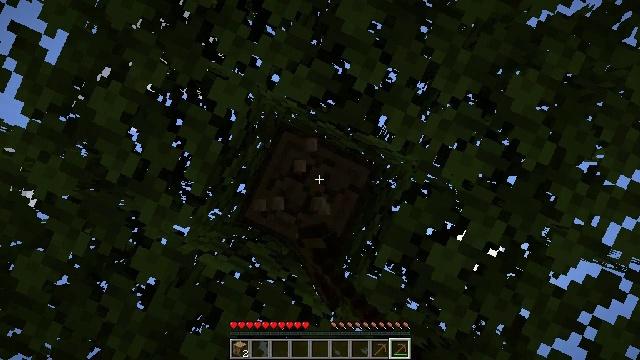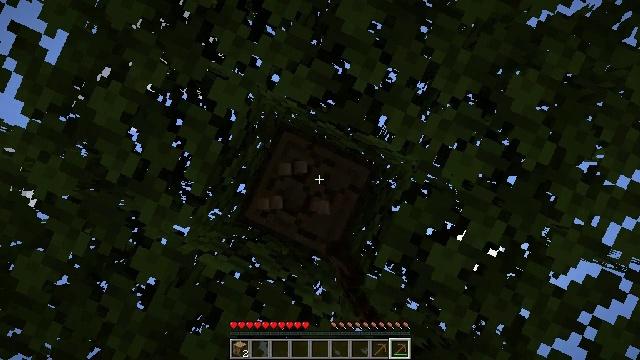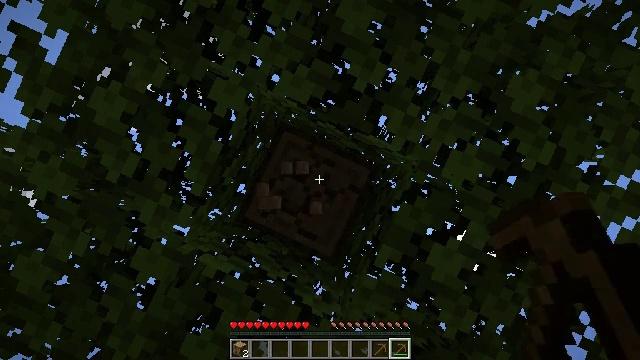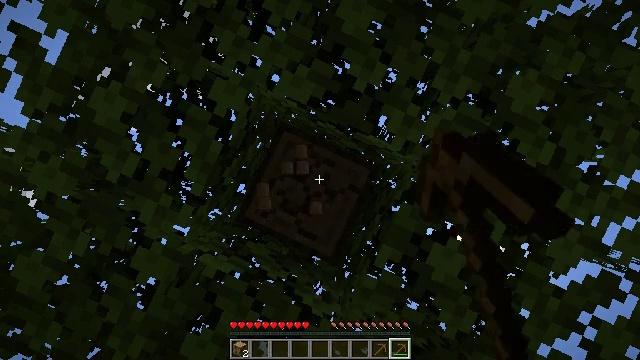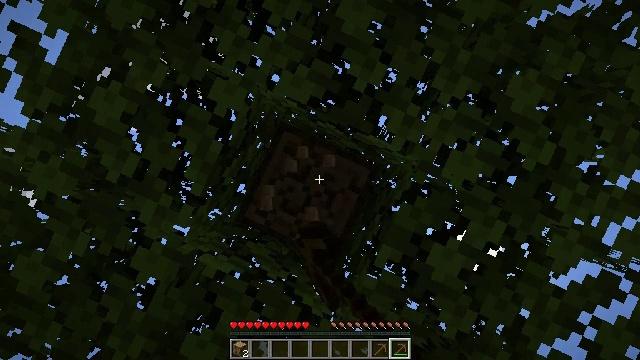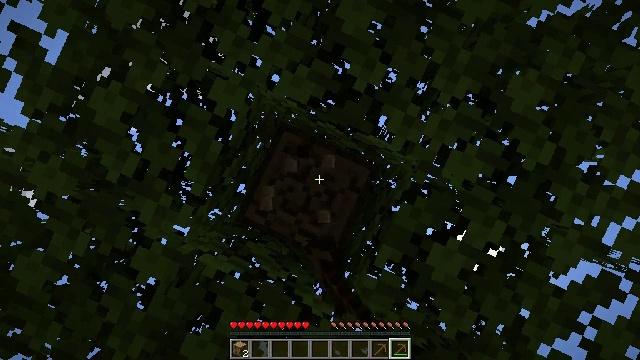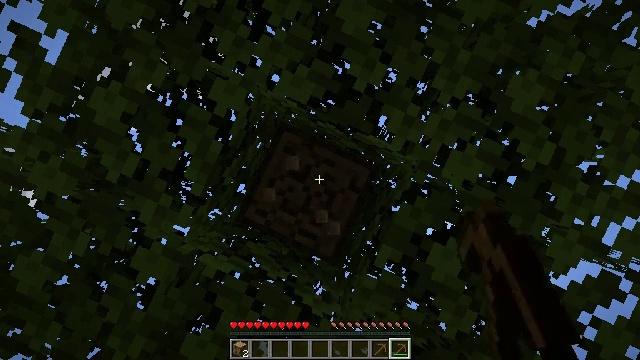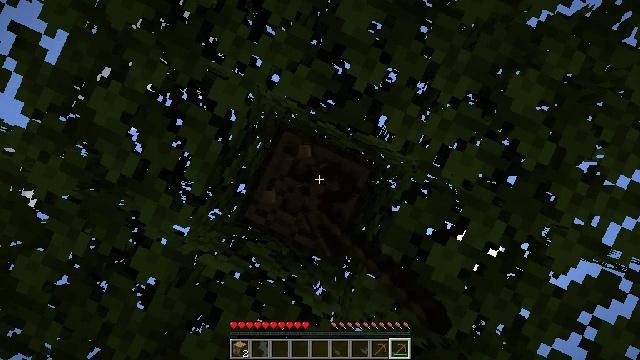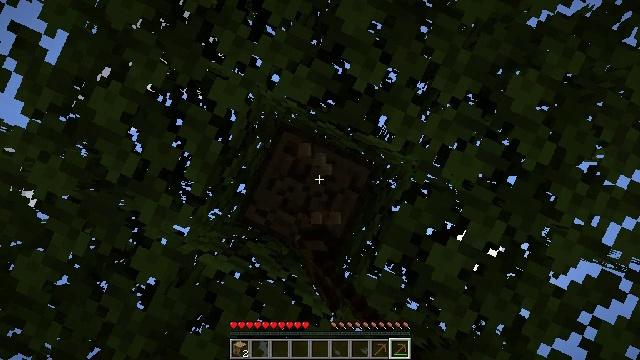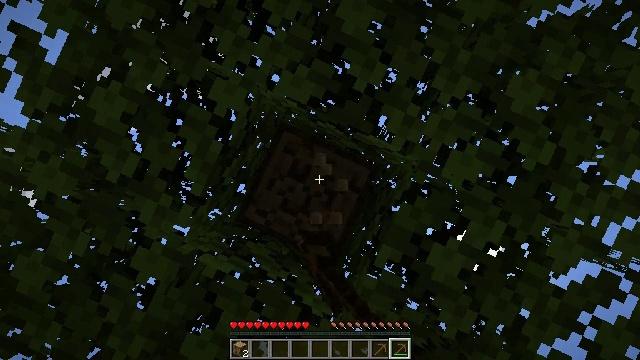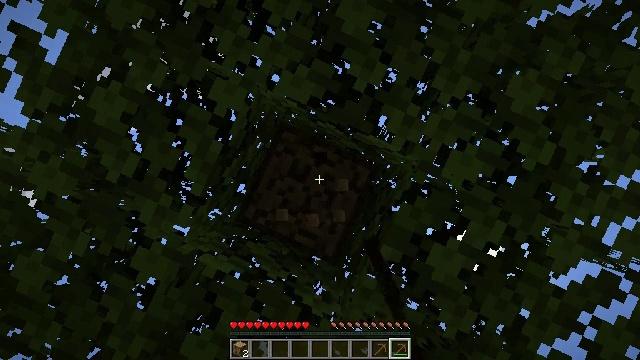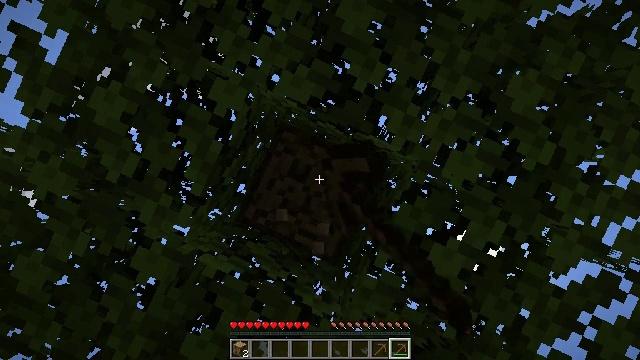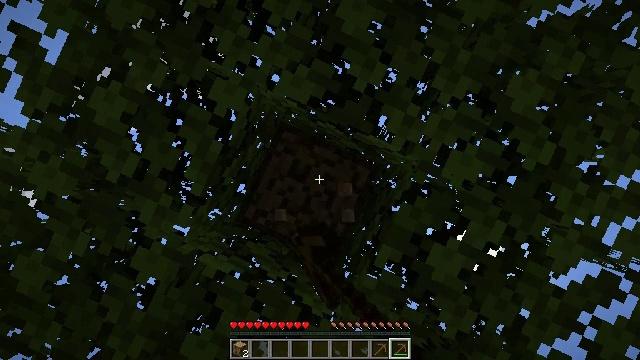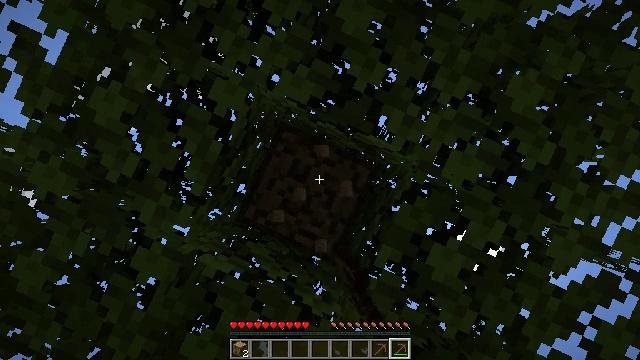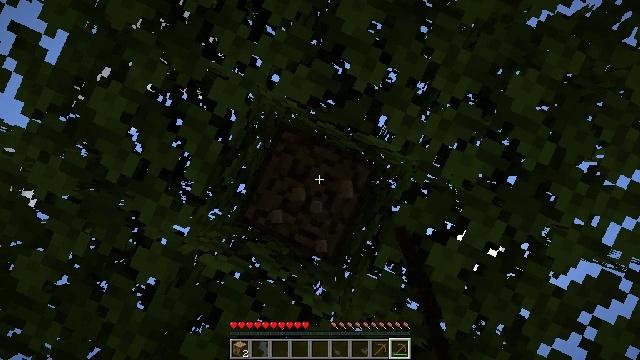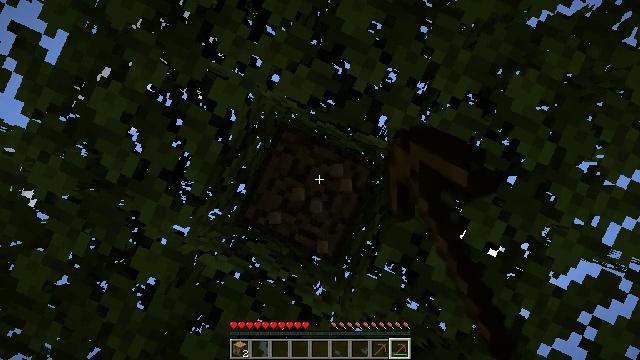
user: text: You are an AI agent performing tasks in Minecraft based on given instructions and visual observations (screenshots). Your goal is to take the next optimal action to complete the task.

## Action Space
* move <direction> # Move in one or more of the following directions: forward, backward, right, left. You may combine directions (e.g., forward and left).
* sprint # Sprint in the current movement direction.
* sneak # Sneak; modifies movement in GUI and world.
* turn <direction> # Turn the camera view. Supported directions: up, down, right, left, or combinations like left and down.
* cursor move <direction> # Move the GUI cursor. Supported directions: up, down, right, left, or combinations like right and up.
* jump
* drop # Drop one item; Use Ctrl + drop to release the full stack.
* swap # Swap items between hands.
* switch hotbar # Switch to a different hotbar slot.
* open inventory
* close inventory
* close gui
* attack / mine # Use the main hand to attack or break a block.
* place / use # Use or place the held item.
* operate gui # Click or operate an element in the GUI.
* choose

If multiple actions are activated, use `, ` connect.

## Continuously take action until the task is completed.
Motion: motion action
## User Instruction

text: Chop down the oak log.
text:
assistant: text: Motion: attack / mine
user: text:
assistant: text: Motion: attack / mine
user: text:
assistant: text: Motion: attack / mine
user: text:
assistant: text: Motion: attack / mine
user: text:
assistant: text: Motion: attack / mine
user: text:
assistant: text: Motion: attack / mine
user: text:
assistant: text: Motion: attack / mine
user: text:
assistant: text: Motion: attack / mine
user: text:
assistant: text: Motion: attack / mine
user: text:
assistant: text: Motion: attack / mine
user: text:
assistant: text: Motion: attack / mine
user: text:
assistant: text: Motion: attack / mine
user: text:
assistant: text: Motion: attack / mine
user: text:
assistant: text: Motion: attack / mine
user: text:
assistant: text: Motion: attack / mine
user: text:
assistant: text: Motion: attack / mine
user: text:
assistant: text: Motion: attack / mine
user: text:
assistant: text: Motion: attack / mine
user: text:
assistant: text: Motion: attack / mine
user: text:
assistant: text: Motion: attack / mine
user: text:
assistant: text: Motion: attack / mine
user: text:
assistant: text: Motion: attack / mine
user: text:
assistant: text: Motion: attack / mine
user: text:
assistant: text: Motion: attack / mine
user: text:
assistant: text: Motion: attack / mine
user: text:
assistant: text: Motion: attack / mine
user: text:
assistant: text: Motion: attack / mine
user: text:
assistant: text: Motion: attack / mine
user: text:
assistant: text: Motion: attack / mine
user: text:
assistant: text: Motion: attack / mine